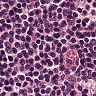
Metastatic tissue present: no